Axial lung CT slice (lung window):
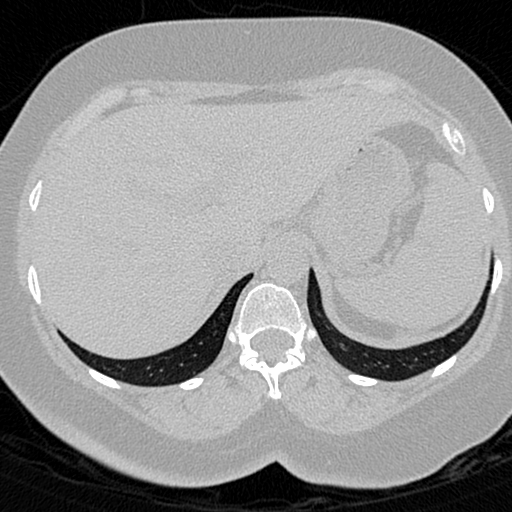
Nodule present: no